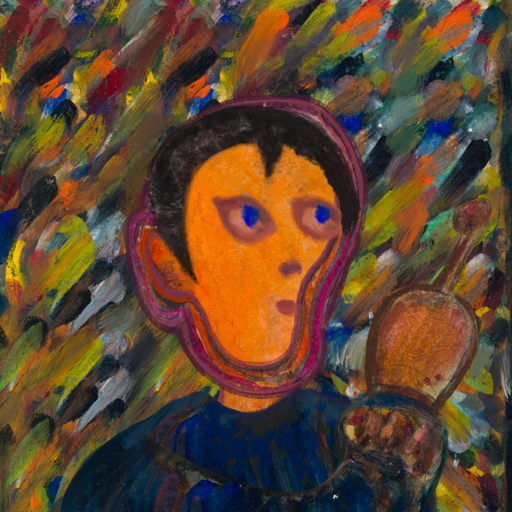
Background: An_Impression, Head And Neck Side: Hypocrite_w_Hair, Face Side: Mother_And_Son_Mother, Bust: Pipe, Hair Side: Roy_Bahadur, Head Accessory: Blank, Second Necklace: Blank, Necklace: Blank, Baby: Blank